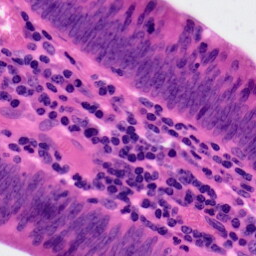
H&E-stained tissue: Colon